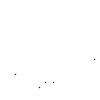
Particle: pion